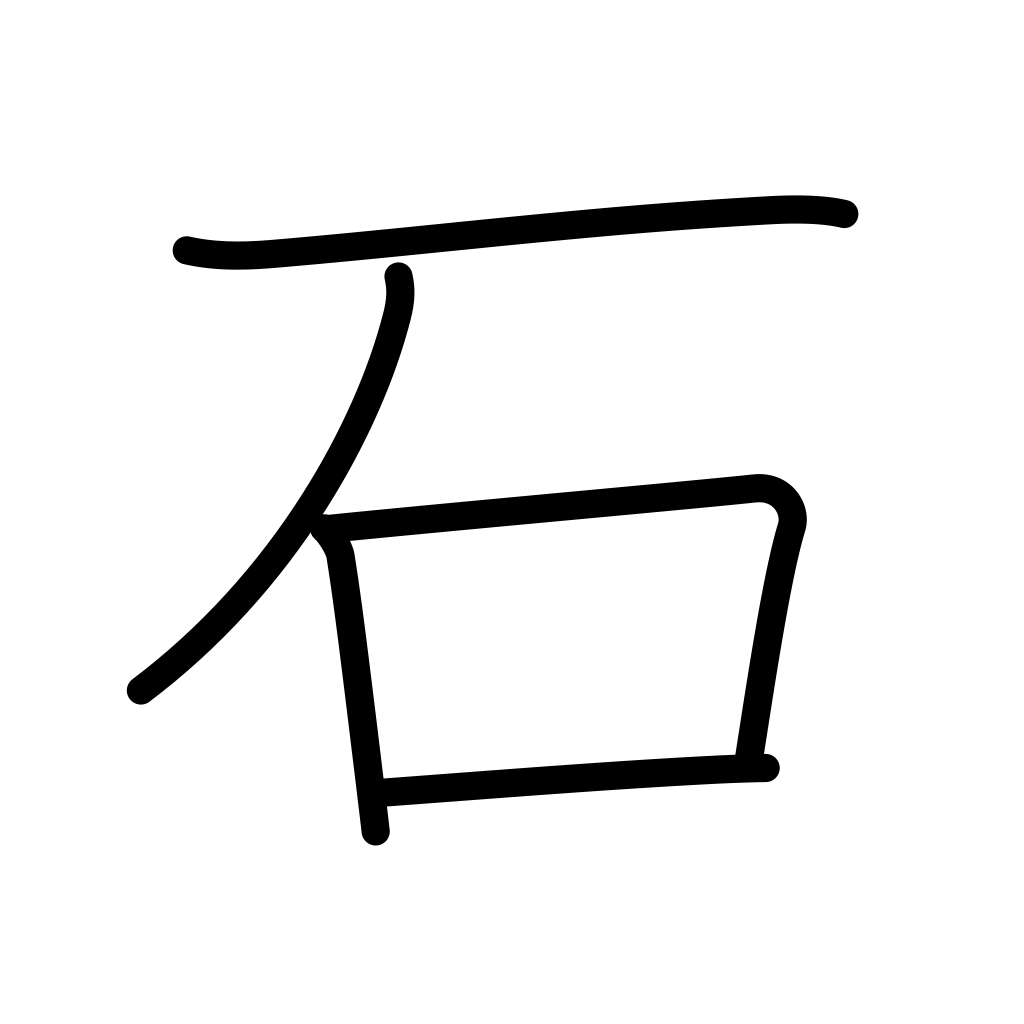
Meaning: stone